Question: What is the reading of the measurement in the image?
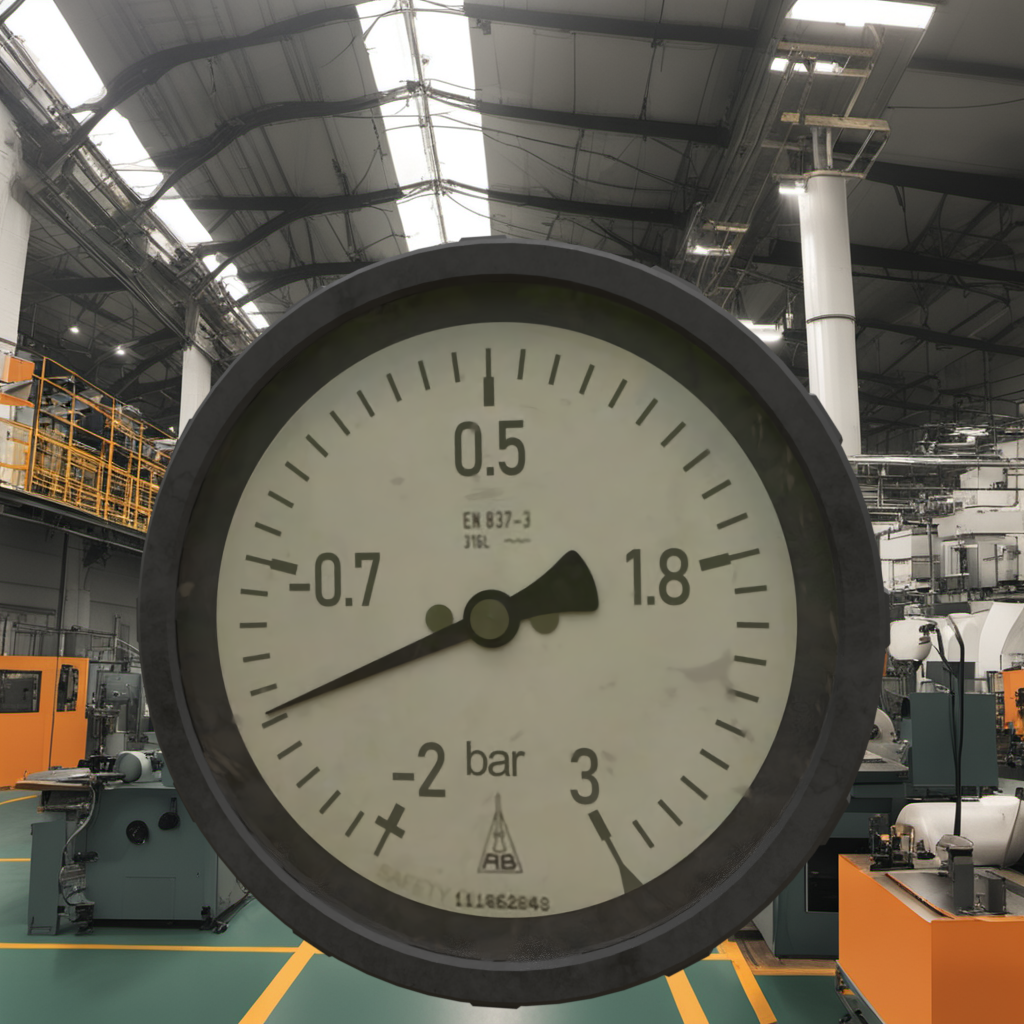
Answer: The result is -1.39
Question: What is the value range of this measurement?
Answer: The range is from -2 to 3
Question: What is the minimum and maximum reading range of this measurement?
Answer: The minimum value is -2 and the maximum value is 3